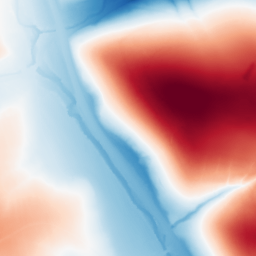
Category: trend_removal
Decomposition family: polynomial_high
Decomposition parameters: degree: 5
Upsampling method: bspline
Upsampling parameters: scale: 4
Upsampling scale: 4